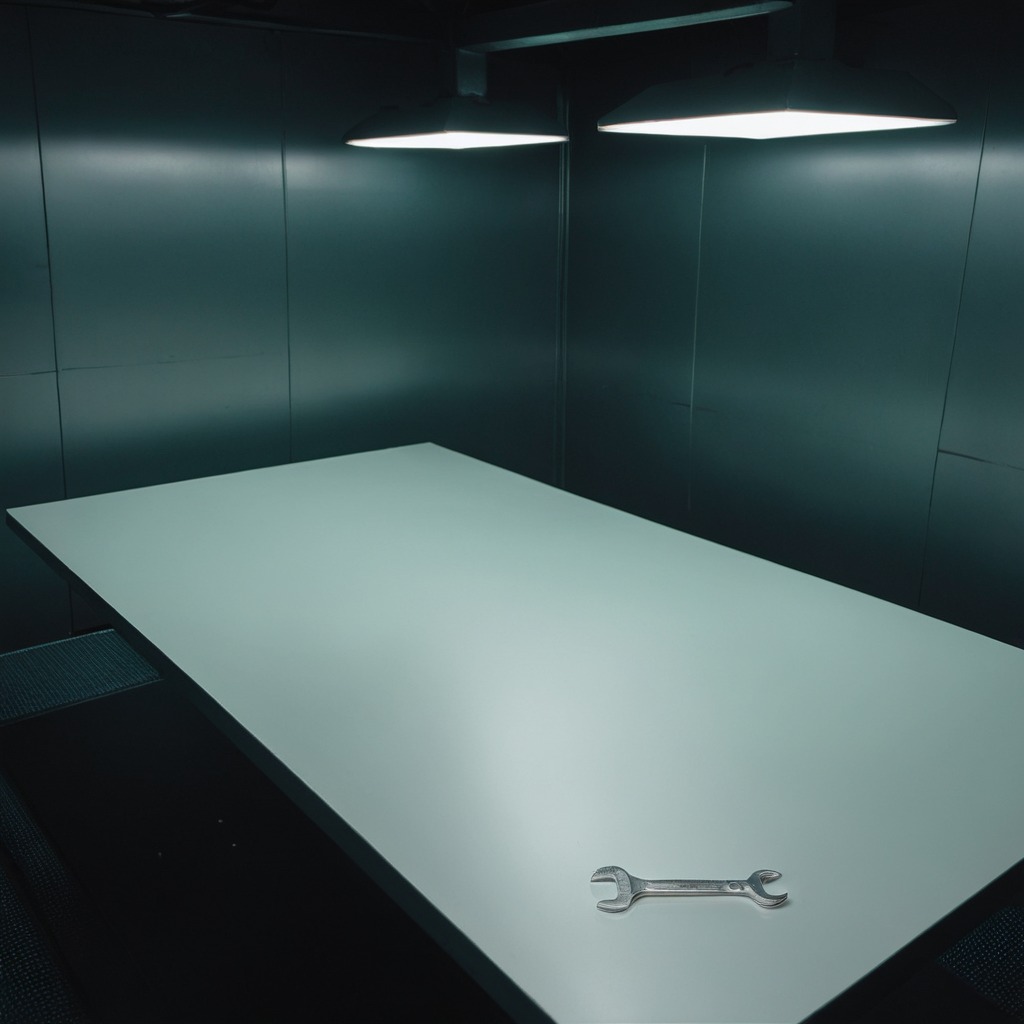
An wrench is lying on the table in the railway signal maintenance room.